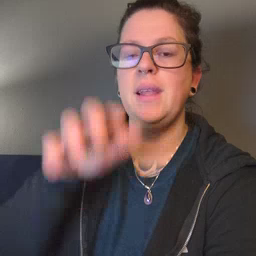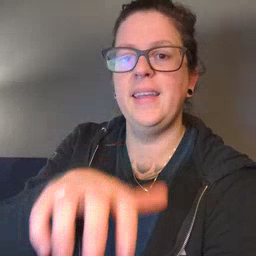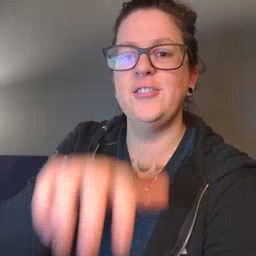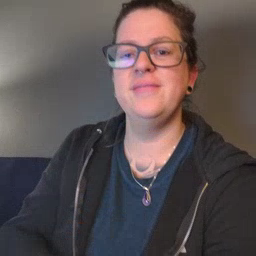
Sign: alligator